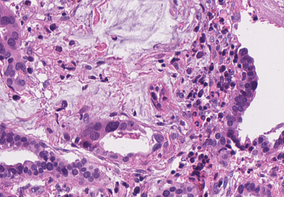
Tumor epithelial tissue: yes
Tumor-associated stroma tissue: yes
Normal tissue: no